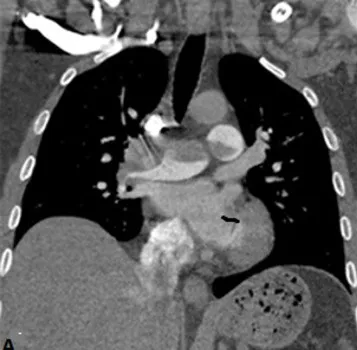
Coronal reconstructions of a pulmonary angiogram, in a mediastinal window, showing the endoluminal defect of the right and left pulmonary arteries.
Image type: radiology (ct)